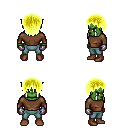
a pixel art fantasy rpg character, male body template, orc, green skin, brown long-sleeve shirt, teal pants, gold plain hairstyle, metal gloves, brown shoes, four views (front, back, left, right), 2x2 character sprite sheet, small pixel art, hard edges, no anti-aliasing